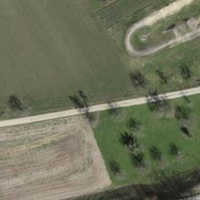
EUNIS habitat code: 52
Species observed at this site:
Buteo buteo
Turdus viscivorus